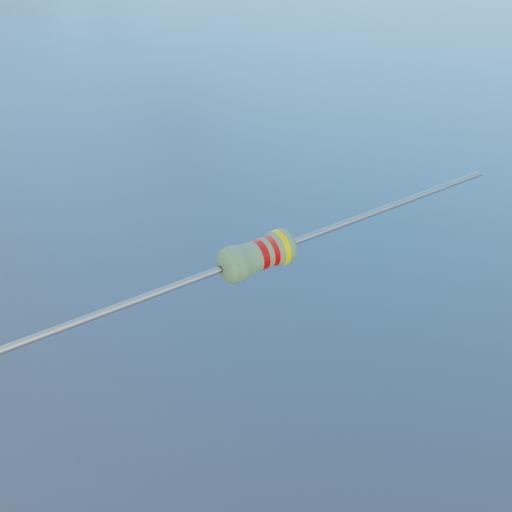
Resistor colour bands (in order): red, red, yellow